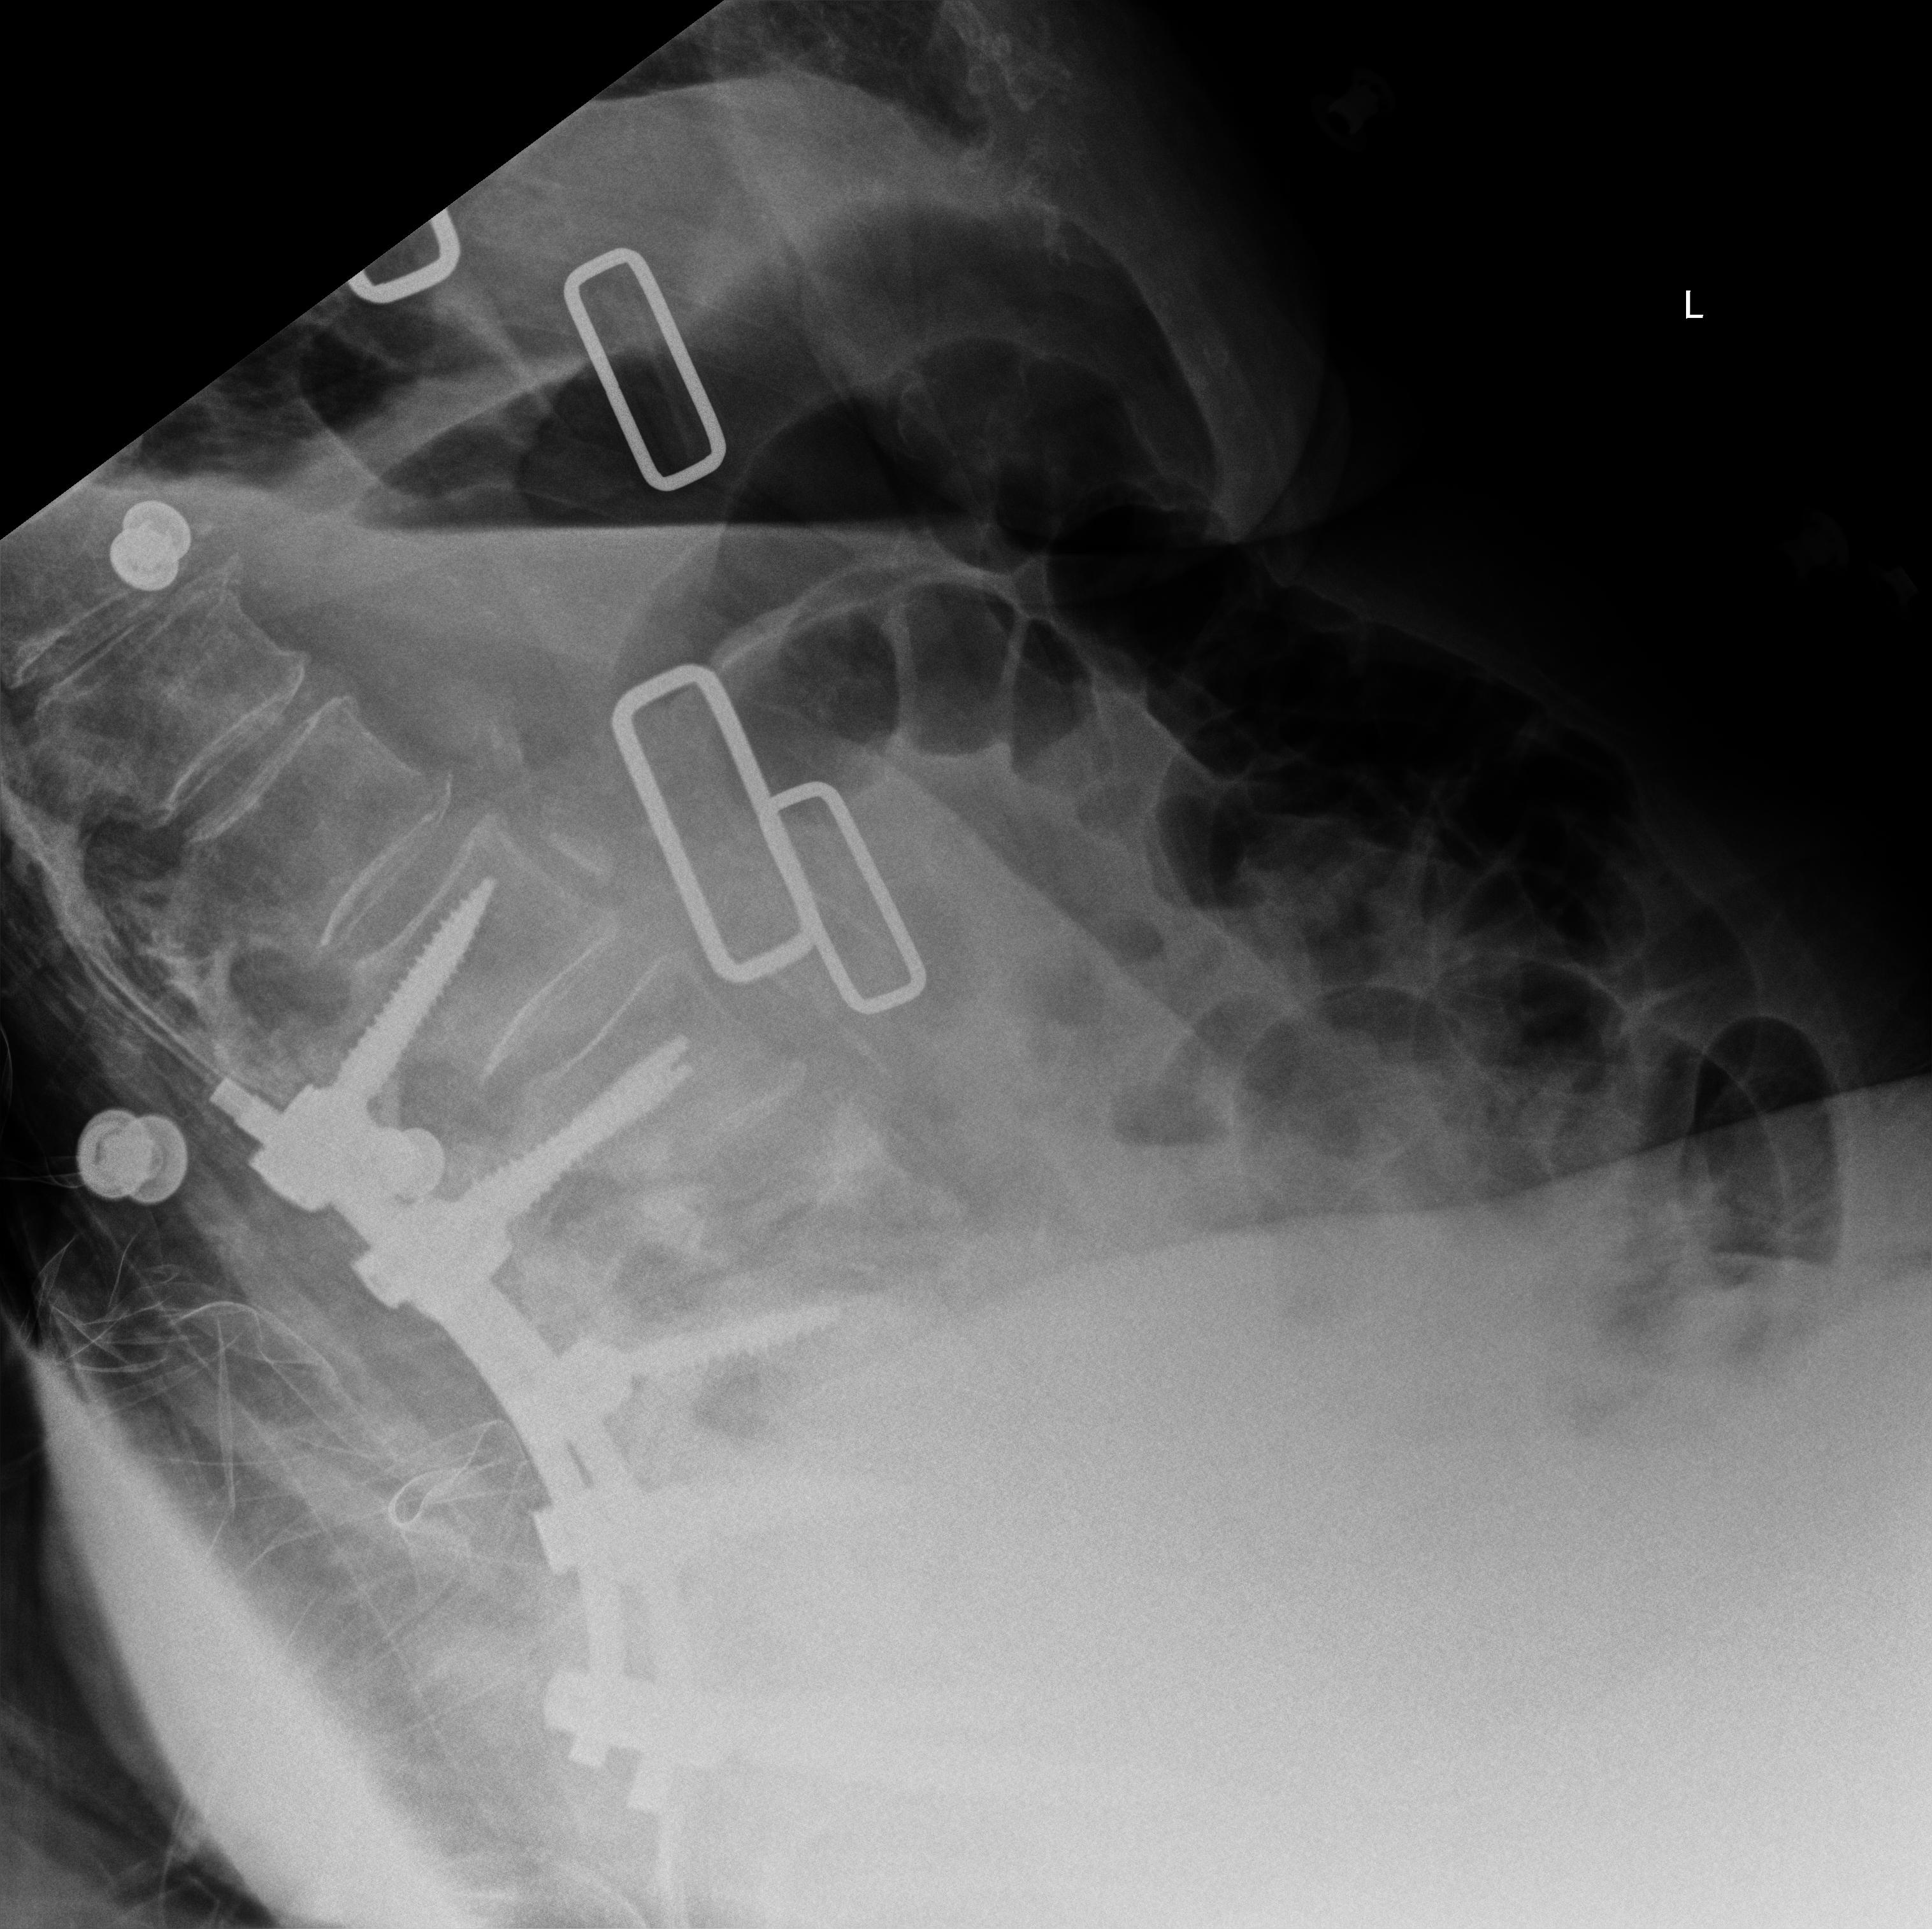
View: LATERAL
Implant manufacturer: seaspine mariner